Field crop: tomato
Growth stage: 1
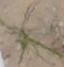
Species: cyperus